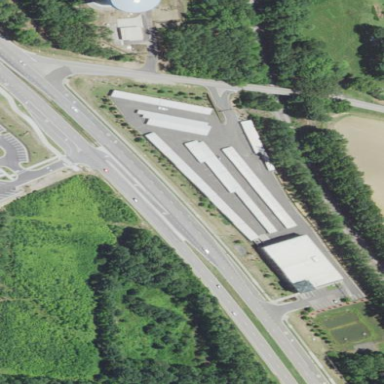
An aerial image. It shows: Building that serves as storage rental shop.